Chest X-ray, PA view. Patient: 60 years old, sex F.
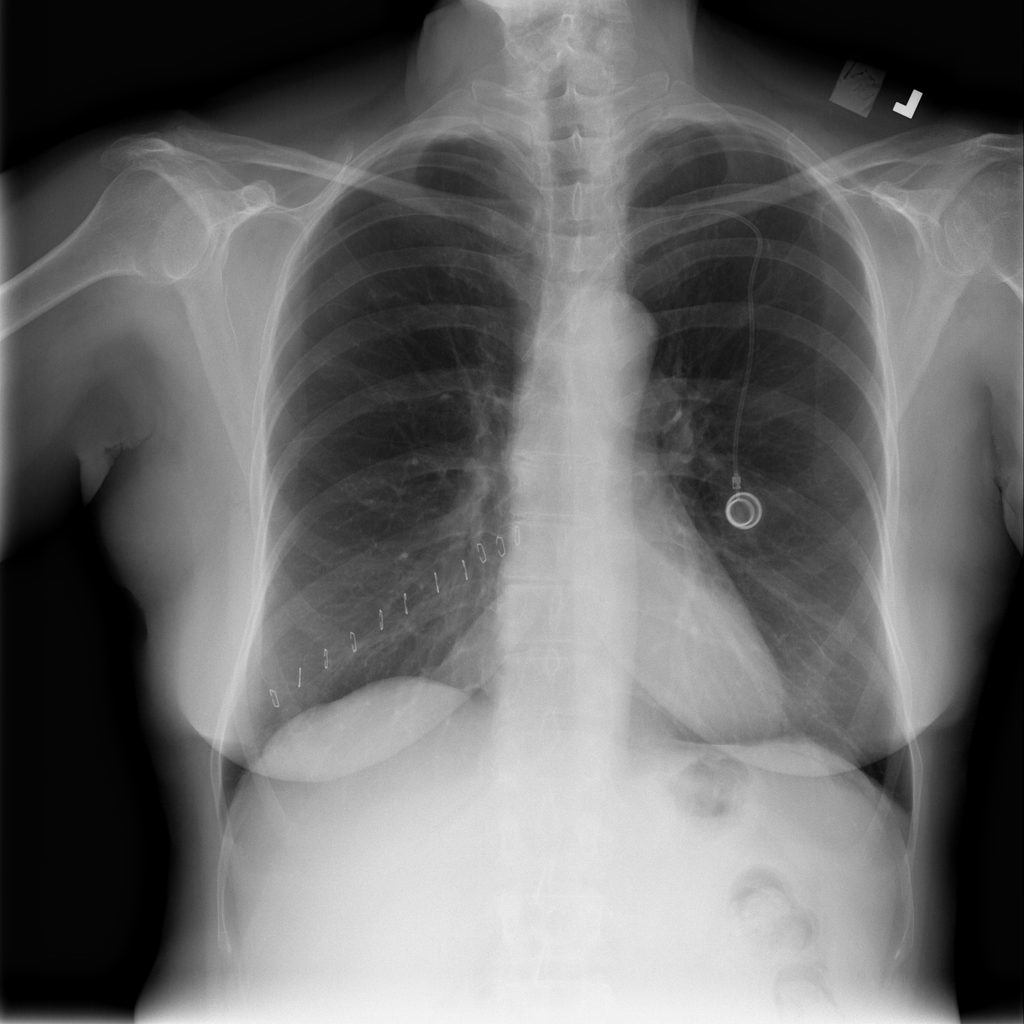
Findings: No Finding